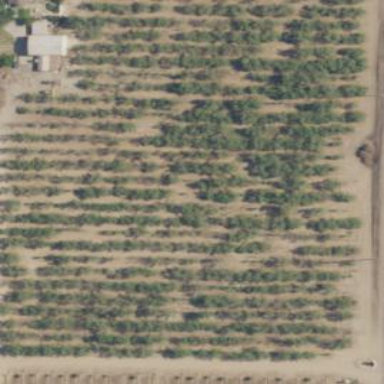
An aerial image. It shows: Almond orchard with rows of almond trees.